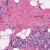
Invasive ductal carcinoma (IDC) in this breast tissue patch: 1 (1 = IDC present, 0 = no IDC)